Question: I'm working on supporting an existing AngularJS application to work with Internet Explorer 8.
For routing, I've used the <URL> framework. It provides the 'ui-sref' directive to navigate to other states.
In the console of the IE8 Developer Tools, I get the following error for every element with the 'ui-sref=""' attribute.
> TypeError: Object doesn't support this property or method '<a class=ng-binding href="" ui-sref="state-name">'
### Screenshot

### Original HTML
'''
<a ui-sref="state-name">Go to My State</a>
'''
Probably because of this error, the navigation doesn't work. When I click the link, nothing happens.
Is there anyone who experienced similar problems before? Or can possibly guide me into the right direction?
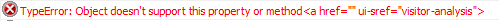
Answer: The problem here is that IE8 doesn't support the method 'indexOf()' natively.
The solution is to include a <URL>'.